Aerial crown-view tile of a tropical tree (Barro Colorado Island, Panama), acquired 20241216:
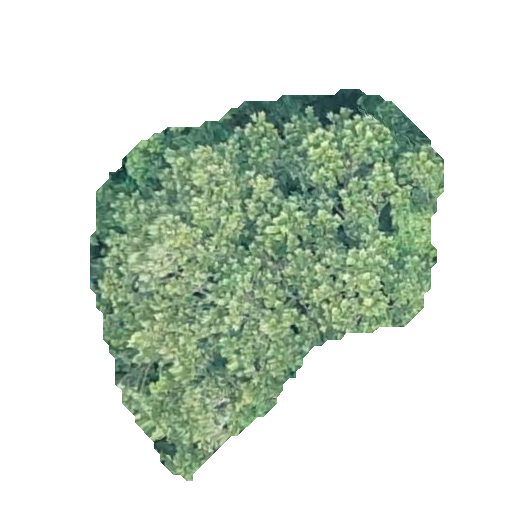
Species: Anacardium excelsum
GBIF accepted scientific name: Anacardium excelsum
Crown area: 130.916 m²